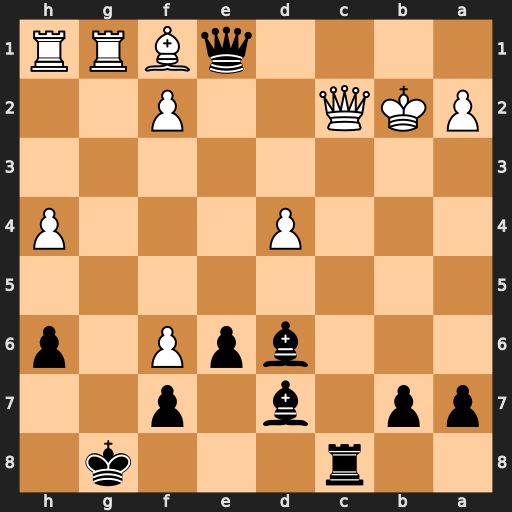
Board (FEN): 2r3k1/pp1b1p2/3bpP1p/8/3P3P/8/PKQ2P2/4qBRR
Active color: b
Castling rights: -
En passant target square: -
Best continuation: Kf8 Bc4 Qb4+